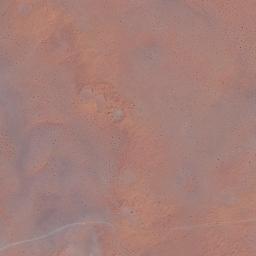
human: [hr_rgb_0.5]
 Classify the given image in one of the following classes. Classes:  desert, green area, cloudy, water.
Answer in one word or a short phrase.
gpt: desert